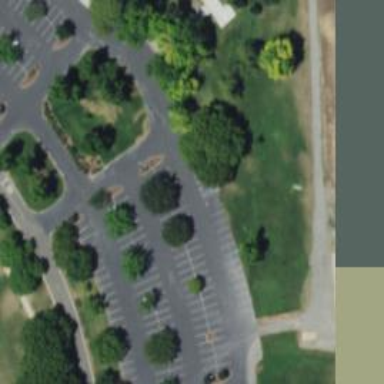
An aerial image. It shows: Parking area.